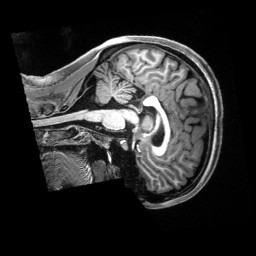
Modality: T1w
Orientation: sagittal
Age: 26
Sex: female
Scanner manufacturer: siemens
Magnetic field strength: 3 T
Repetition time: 2.5 s
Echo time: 0.00222 s